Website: bh-photo
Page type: delivery-shipping
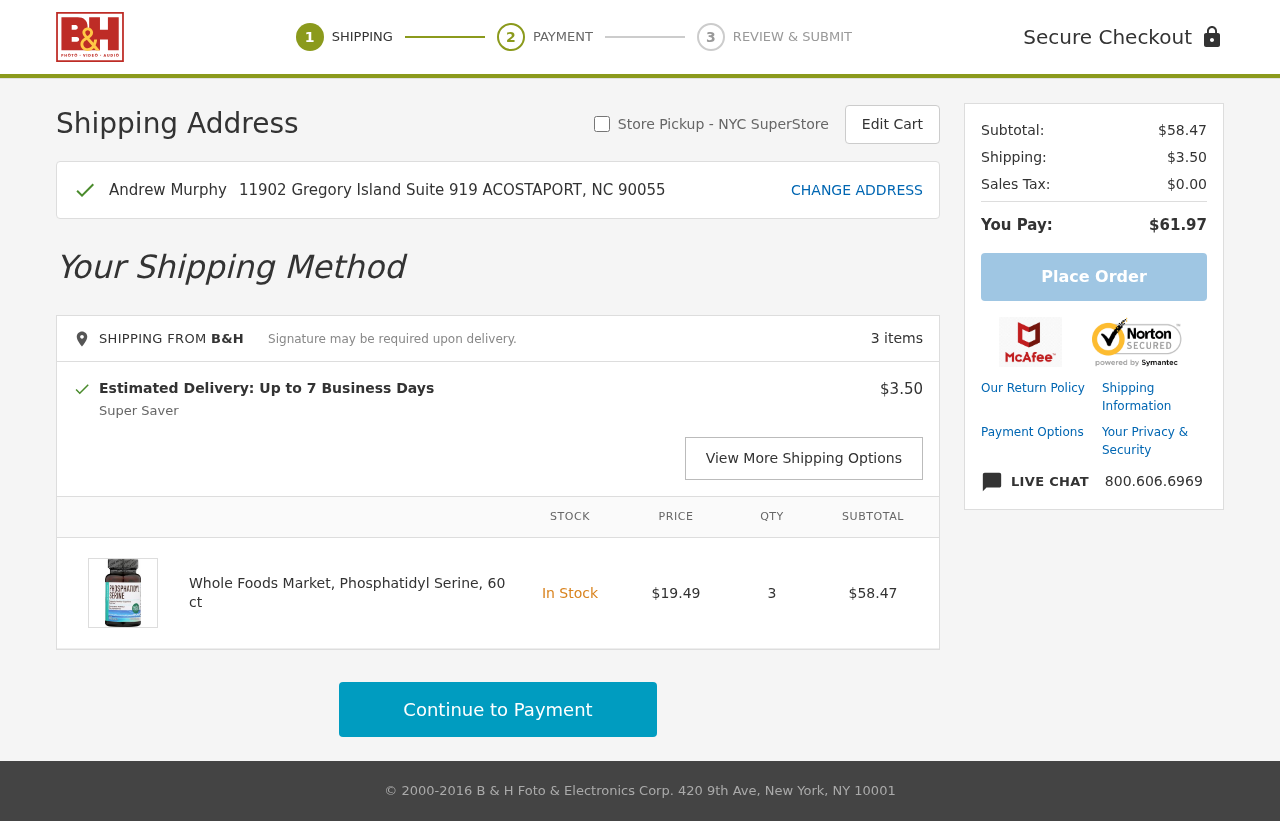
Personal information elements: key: PII_FULLNAME
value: Andrew Murphy
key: PII_STREET
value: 11902 Gregory Island Suite 919
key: PII_CITY_STATE_ZIP
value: ACOSTAPORT, NC 90055
Product elements: key: PRODUCT1_NAME
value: Whole Foods Market, Phosphatidyl Serine, 60 ct
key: PRODUCT1_PRICE
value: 19.49
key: PRODUCT1_QUANTITY
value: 3
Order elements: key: ORDER_NUM_ITEMS
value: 3 items
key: ORDER_DELIVERY_DATE
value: Estimated Delivery: Up to 7 Business Days
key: ORDER_SHIPPING_COST
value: $3.50
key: ORDER_SUBTOTAL
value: $58.47
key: ORDER_SUBTOTAL2
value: $58.47
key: ORDER_SHIPPING_COST2
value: $3.50
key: ORDER_TAX
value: $0.00
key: ORDER_TOTAL
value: $61.97